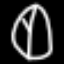
Label: leaf